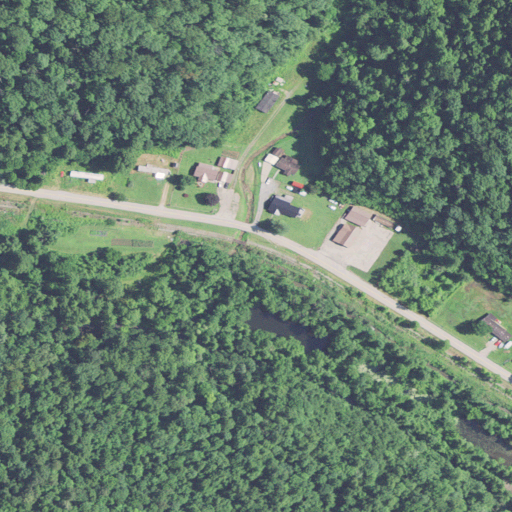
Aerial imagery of valley in West Virginia named Duck Brown Hollow containing deciduous forest, low intensity development, grassland, medium intensity development, open development, and evergreen forest